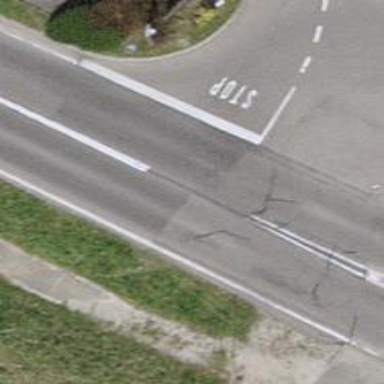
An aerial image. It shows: Primary highway.